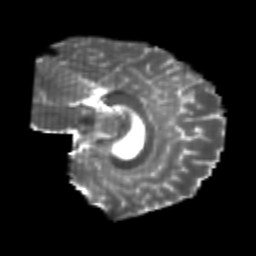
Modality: T2w
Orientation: sagittal
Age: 21
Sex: female
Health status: healthy
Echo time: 0.074 s